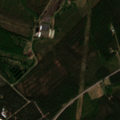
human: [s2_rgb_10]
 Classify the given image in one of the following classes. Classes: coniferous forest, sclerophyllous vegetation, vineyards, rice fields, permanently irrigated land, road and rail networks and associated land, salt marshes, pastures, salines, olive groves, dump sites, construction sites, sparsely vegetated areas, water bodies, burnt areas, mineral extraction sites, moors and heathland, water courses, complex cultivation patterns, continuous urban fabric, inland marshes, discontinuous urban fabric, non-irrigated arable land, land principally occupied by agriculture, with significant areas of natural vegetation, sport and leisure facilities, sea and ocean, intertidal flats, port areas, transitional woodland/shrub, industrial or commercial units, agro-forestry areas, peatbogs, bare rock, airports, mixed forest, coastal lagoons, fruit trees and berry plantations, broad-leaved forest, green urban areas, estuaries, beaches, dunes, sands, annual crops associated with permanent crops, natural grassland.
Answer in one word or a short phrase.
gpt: industrial or commercial units, coniferous forest, mixed forest, transitional woodland/shrub